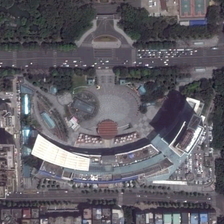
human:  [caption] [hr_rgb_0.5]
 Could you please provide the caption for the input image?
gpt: some trees and some buildings in the park .

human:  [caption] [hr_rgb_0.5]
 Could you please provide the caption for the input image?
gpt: the tree is dark green .

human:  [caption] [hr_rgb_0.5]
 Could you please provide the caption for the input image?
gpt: tall buildings are on both sides of the road .

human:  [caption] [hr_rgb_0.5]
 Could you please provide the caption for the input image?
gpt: a large number of cars parked at the gate of tall buildings .

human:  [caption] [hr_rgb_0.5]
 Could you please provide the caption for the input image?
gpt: tall buildings are on both sides of the road .